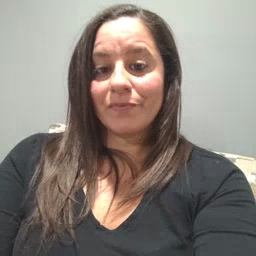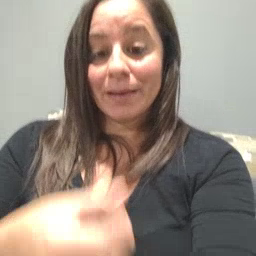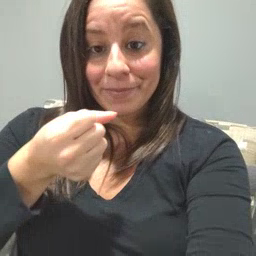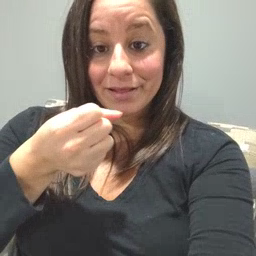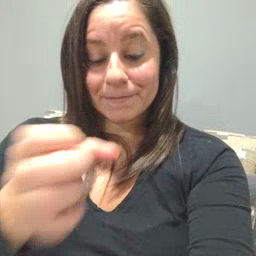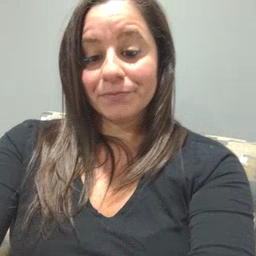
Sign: milk